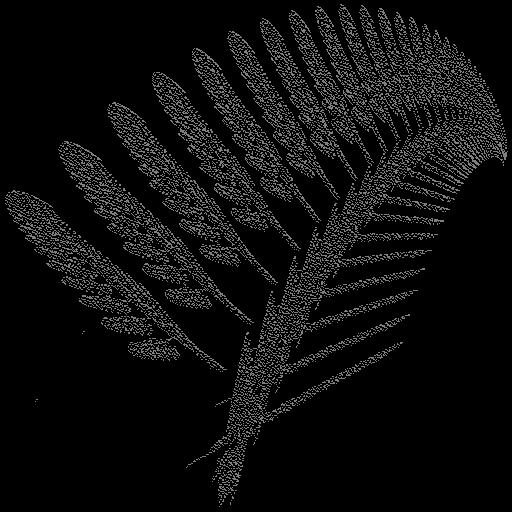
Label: newyorkfern